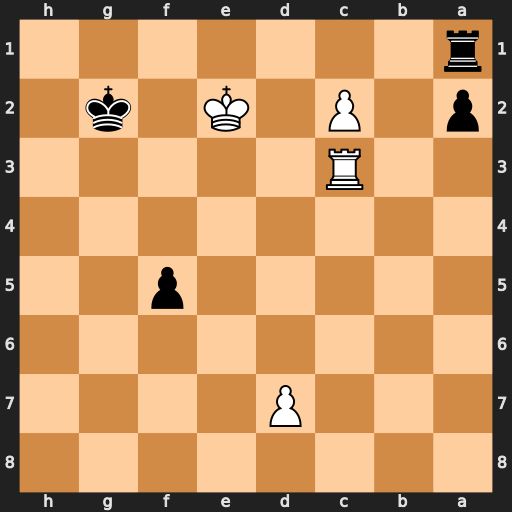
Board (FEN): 8/3P4/8/5p2/8/2R5/p1P1K1k1/r7
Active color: b
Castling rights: -
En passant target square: -
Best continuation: Re1+ Kxe1 a1=Q+ Kd2 Qa5